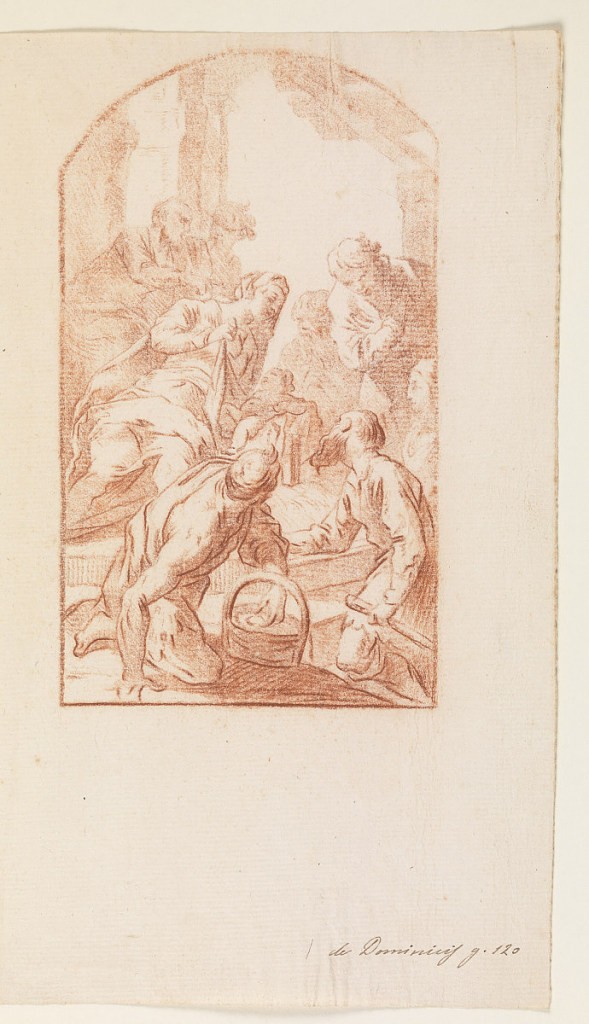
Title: Adoration of the Shepherds
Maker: Antonio de' Dominici, Italian, ca. 1730–after 1800
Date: ca. 1730
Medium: Reddish-brown chalk on cream laid paper
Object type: Drawing
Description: In a rustic structure, Mary, semi-reclining, is adjusting a covering over the infant Christ, at center. The two are surrounded by marveling shepherds.